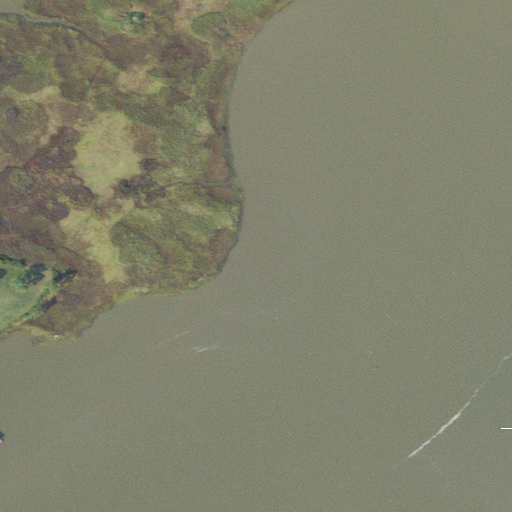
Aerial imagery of cape in Virginia named Chalmers Point containing open water, herbaceous wetlands, and woody wetlands